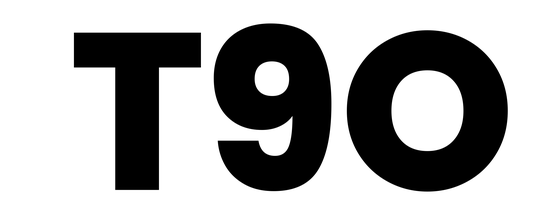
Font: Poppins-ExtraBold